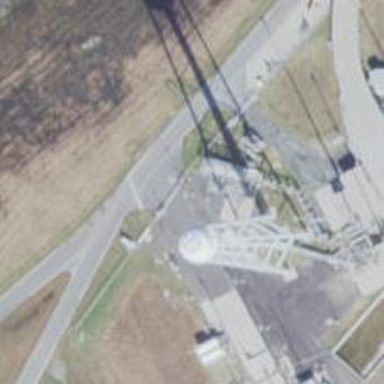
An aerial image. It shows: Mast structure.